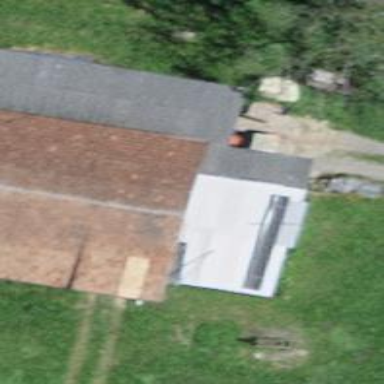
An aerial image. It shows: Rural barn.